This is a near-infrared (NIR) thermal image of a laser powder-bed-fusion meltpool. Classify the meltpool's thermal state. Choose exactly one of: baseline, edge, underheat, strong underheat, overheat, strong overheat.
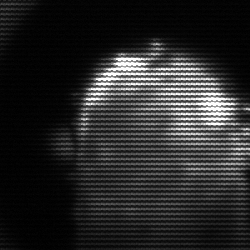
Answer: baseline